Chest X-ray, AP view. Patient: 65 years old, sex F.
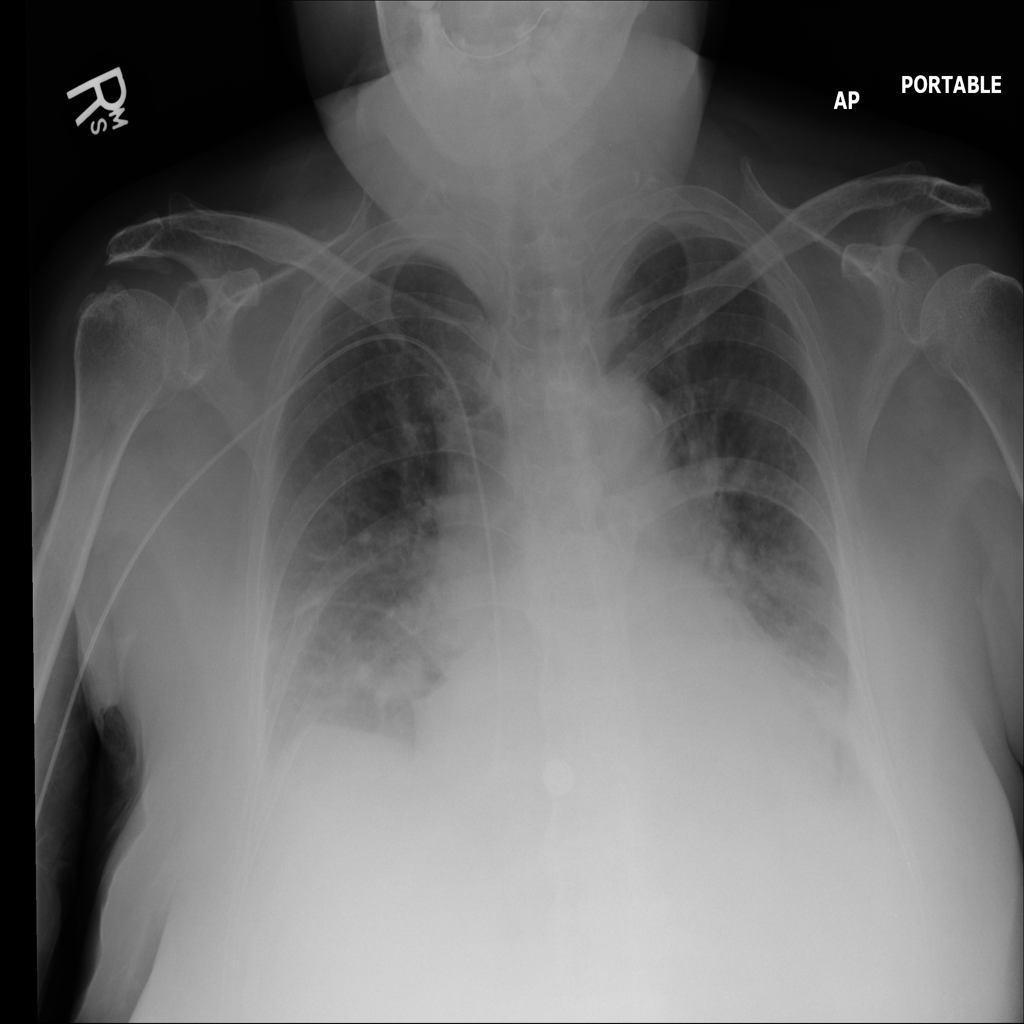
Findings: Effusion, Infiltration